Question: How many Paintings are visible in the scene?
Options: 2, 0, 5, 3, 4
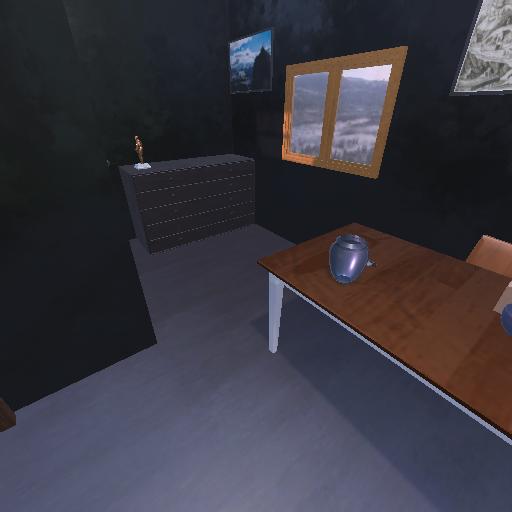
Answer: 2